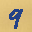
Label: 9